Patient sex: F
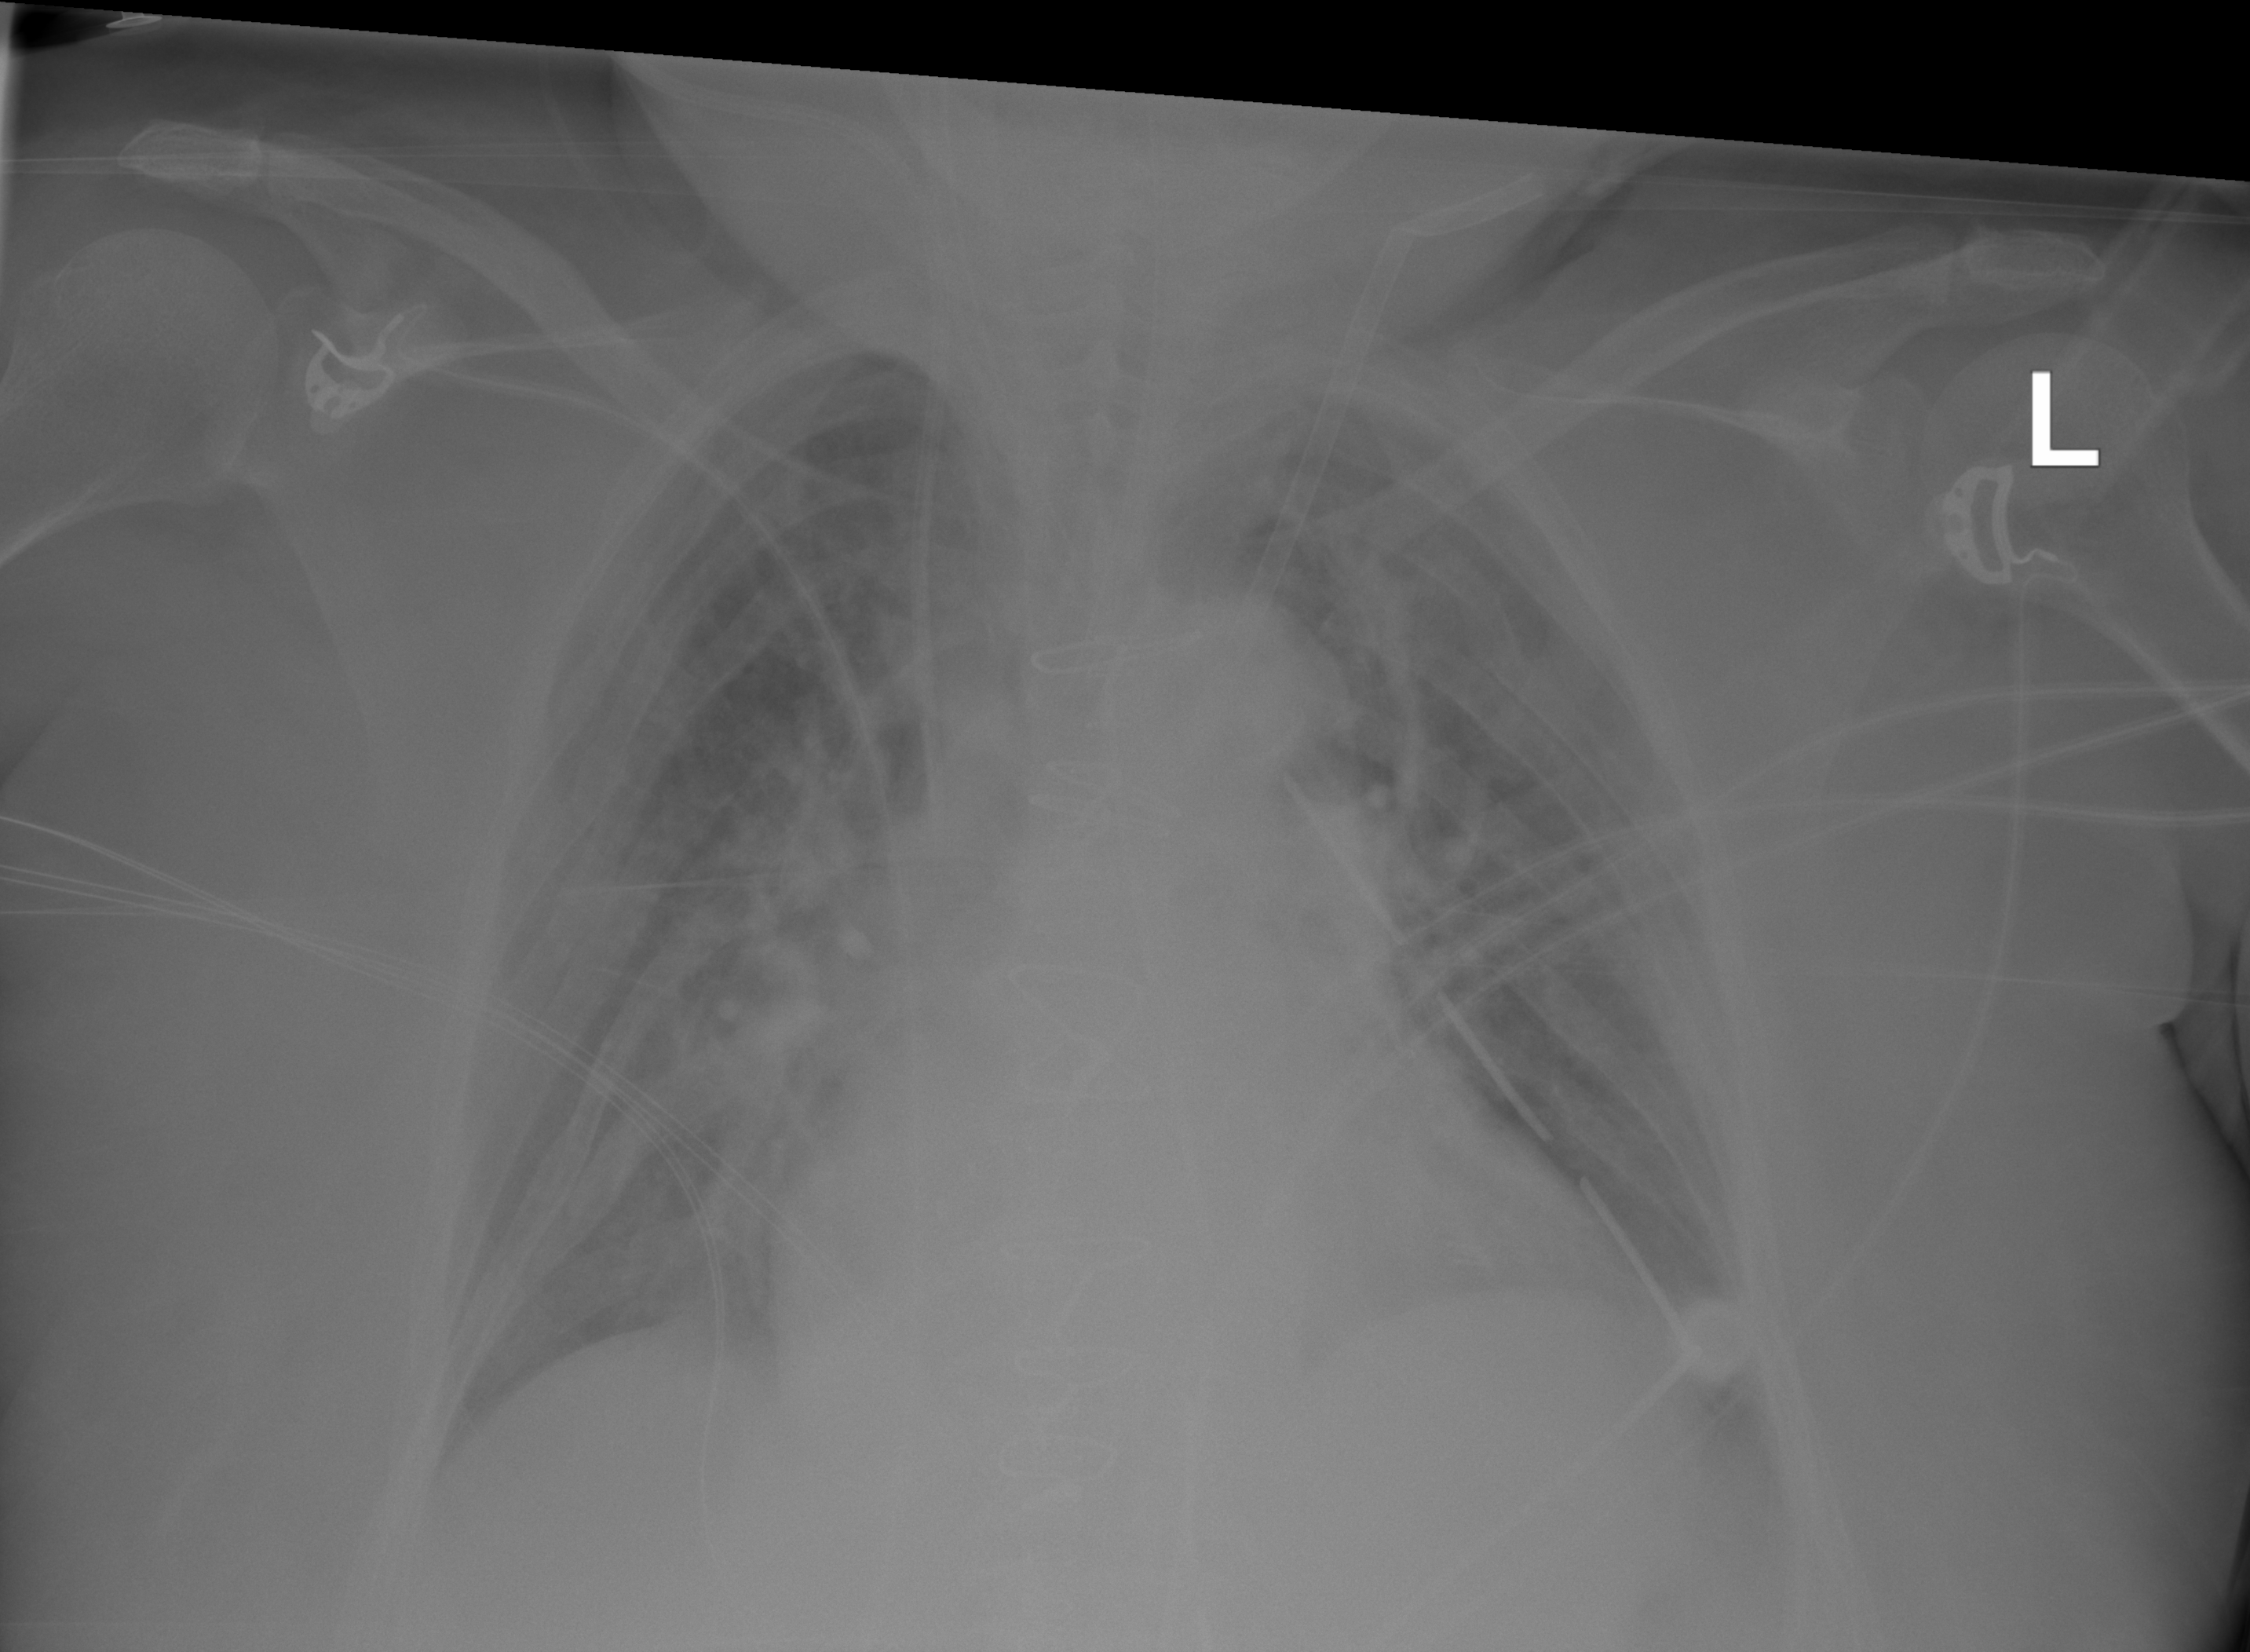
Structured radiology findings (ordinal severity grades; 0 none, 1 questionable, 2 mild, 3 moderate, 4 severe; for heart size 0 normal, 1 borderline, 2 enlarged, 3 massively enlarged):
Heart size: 2
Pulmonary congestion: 3
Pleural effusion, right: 2
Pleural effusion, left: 2
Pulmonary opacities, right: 3
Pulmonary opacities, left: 3
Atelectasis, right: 2
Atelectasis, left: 2